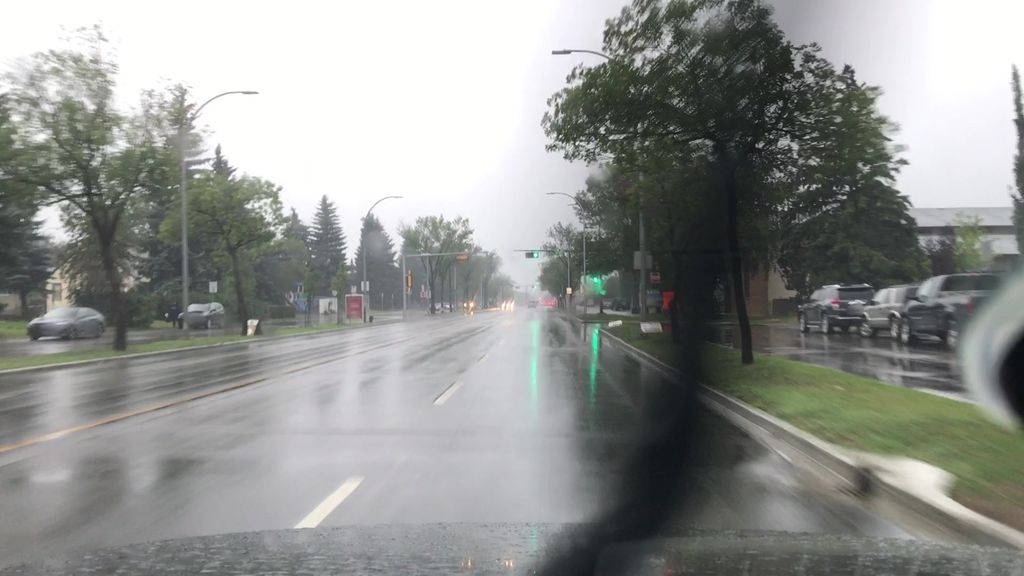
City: edmonton